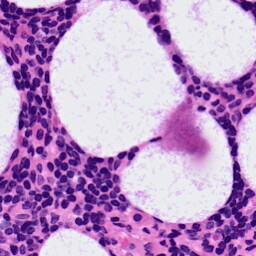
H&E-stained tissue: LymphNode